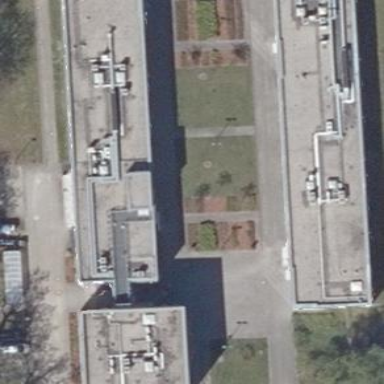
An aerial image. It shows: Office building.